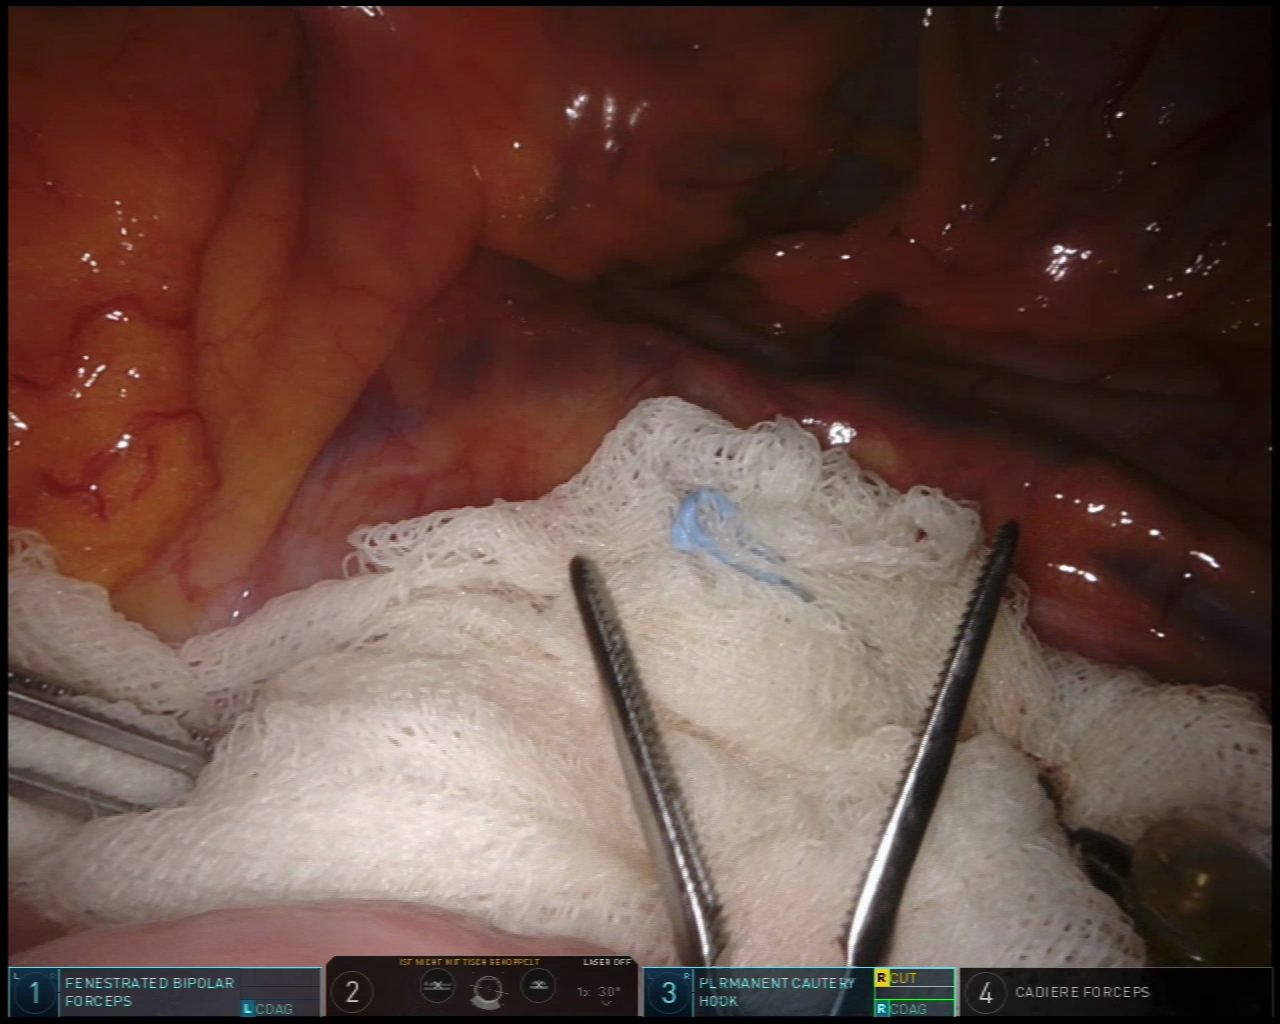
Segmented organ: intestinal_veins
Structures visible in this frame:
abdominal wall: no
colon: yes
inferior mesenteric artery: no
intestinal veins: yes
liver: no
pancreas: no
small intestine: no
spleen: no
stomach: no
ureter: no
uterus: no
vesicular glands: no